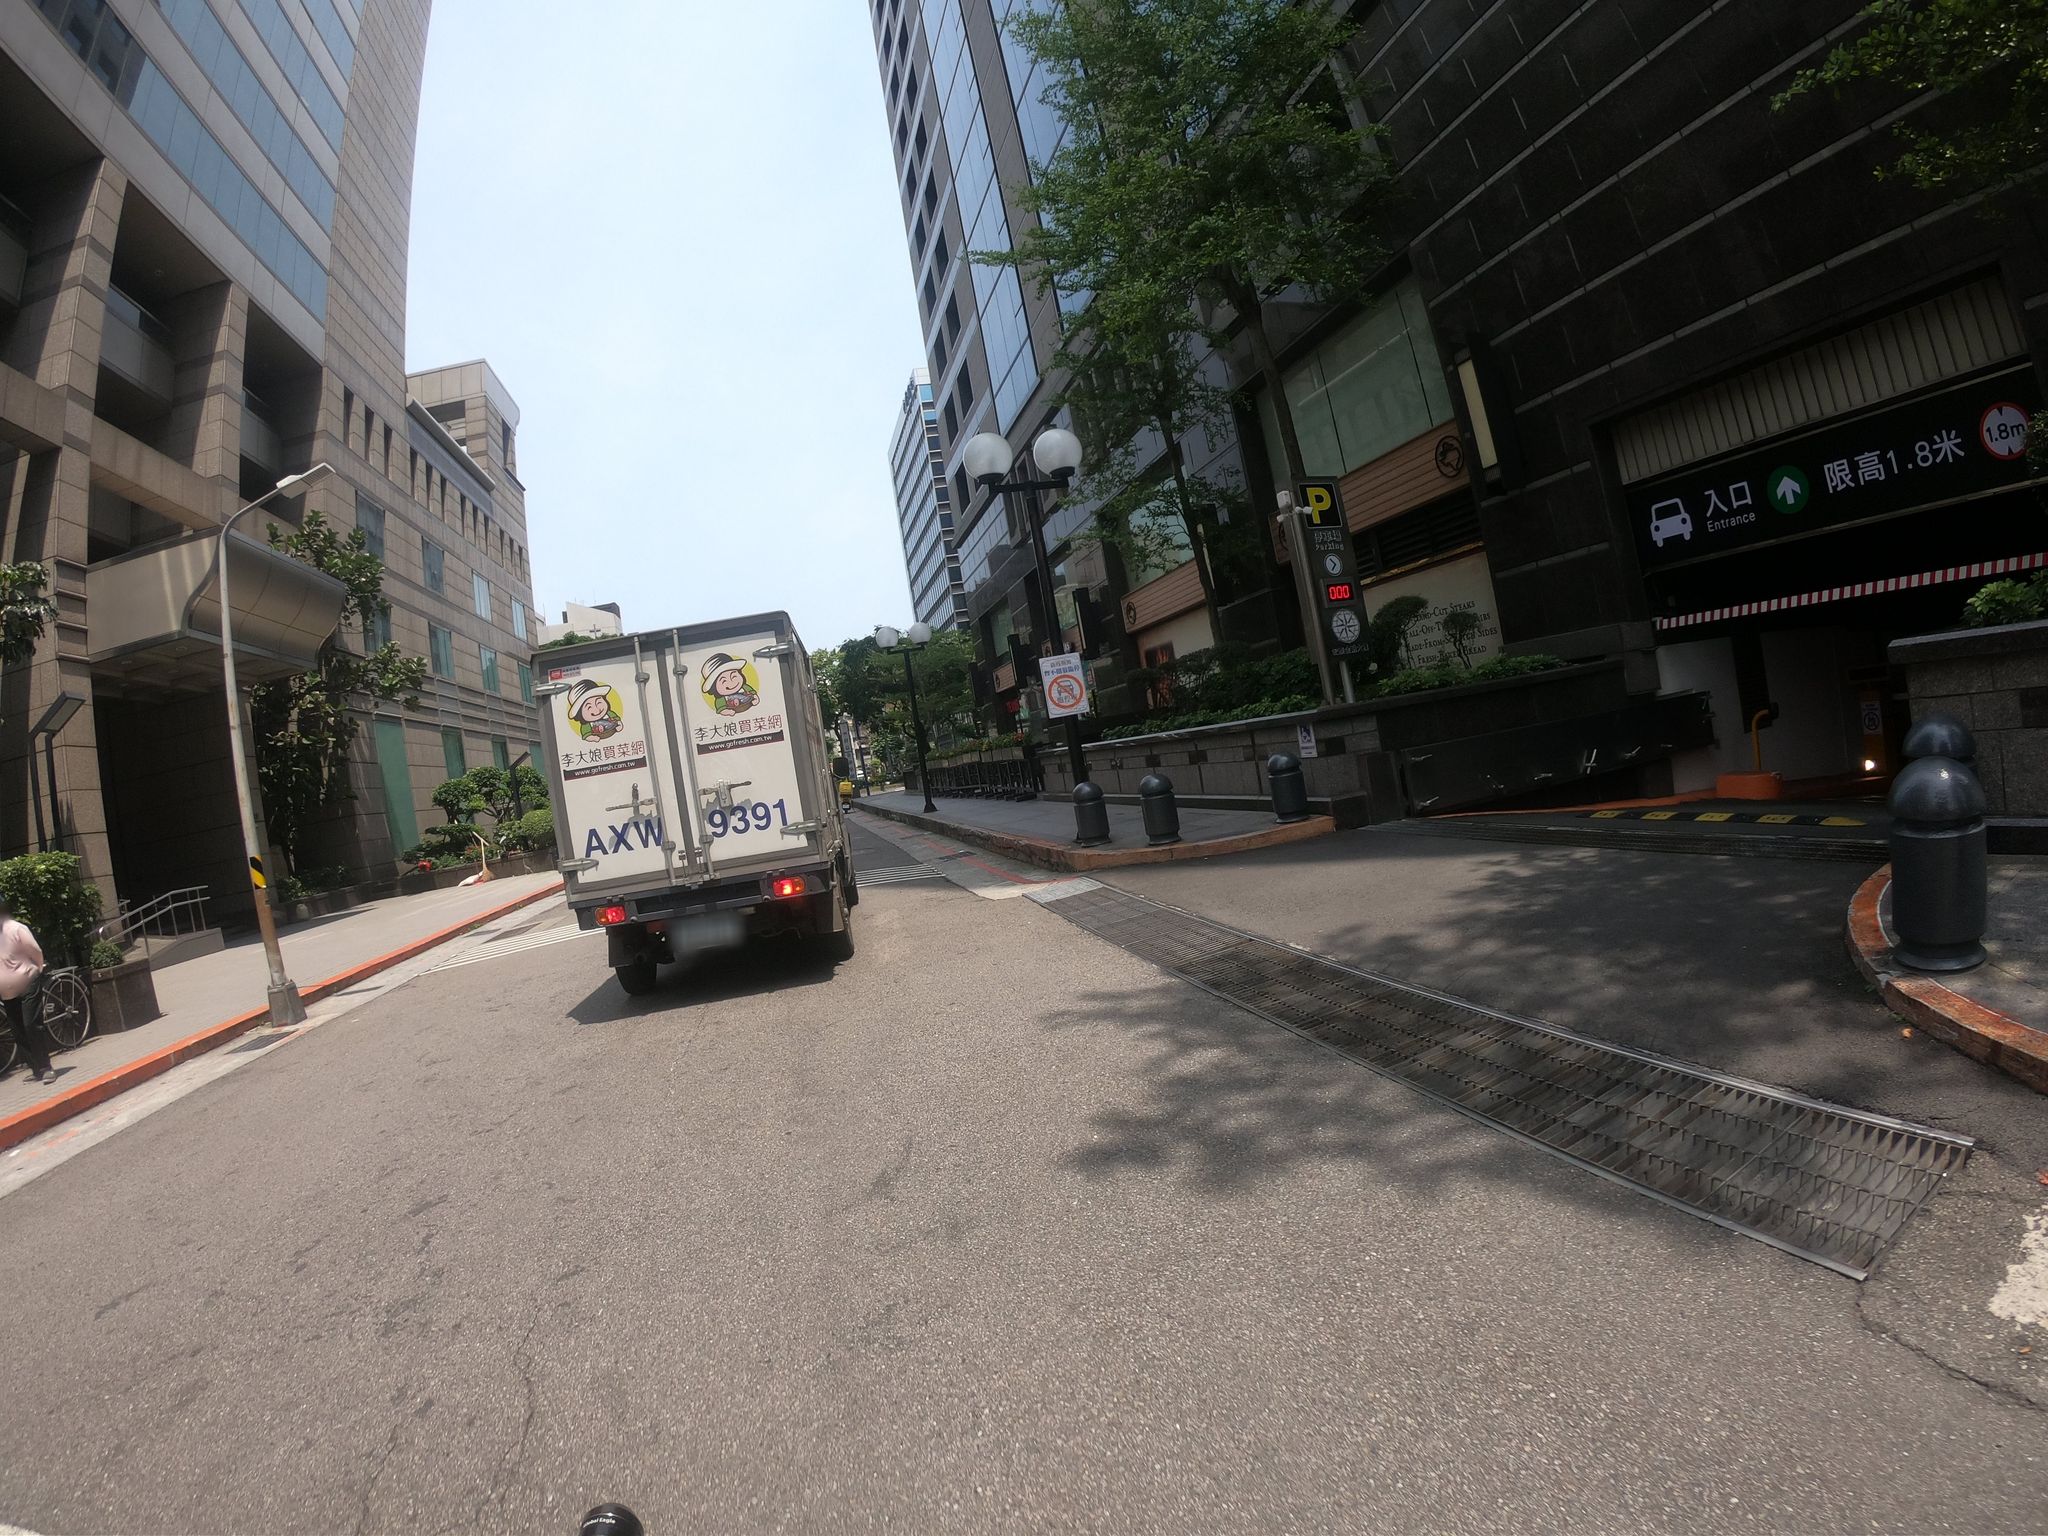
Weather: clear
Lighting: day
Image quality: good
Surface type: walking surface
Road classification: service
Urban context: urban centre
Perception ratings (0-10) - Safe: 5.55, Lively: 7.45, Beautiful: 2.33, Boring: 1.45, Depressing: 3.28, Wealthy: 8.35